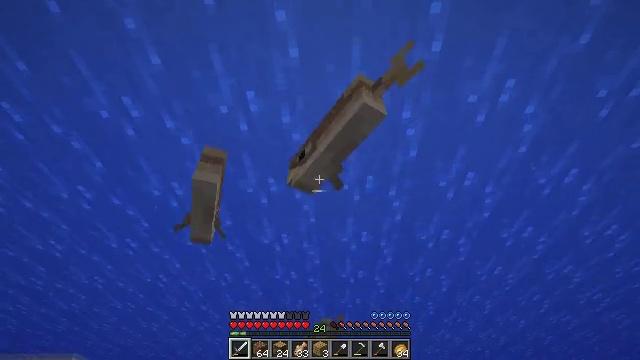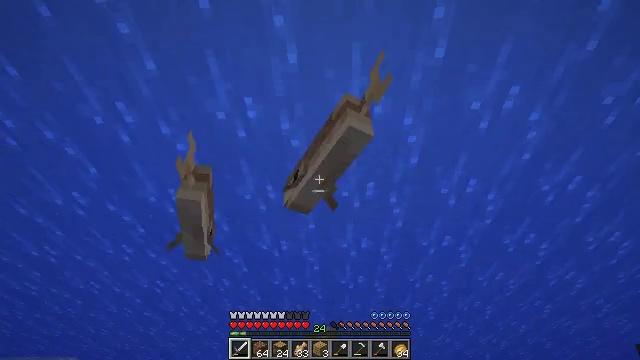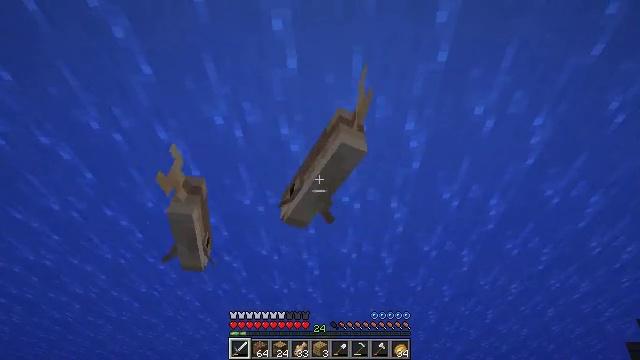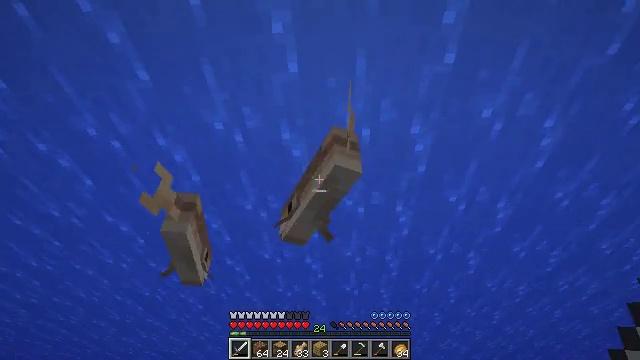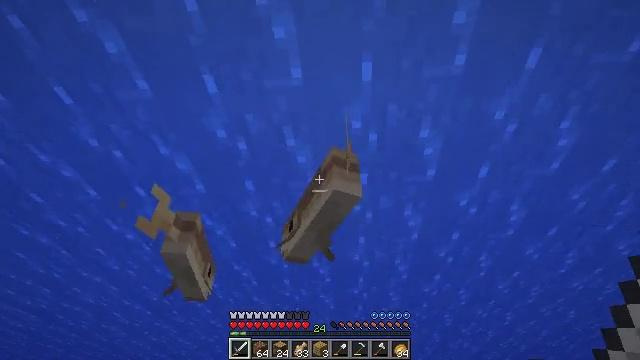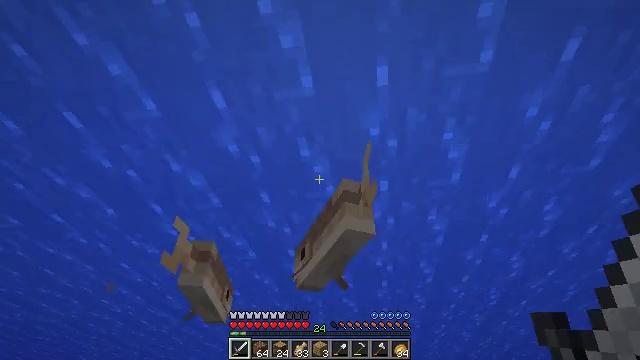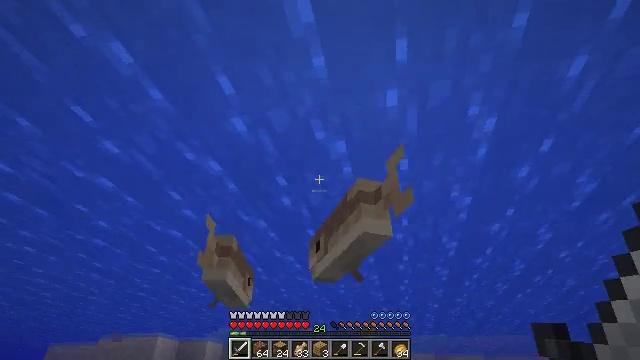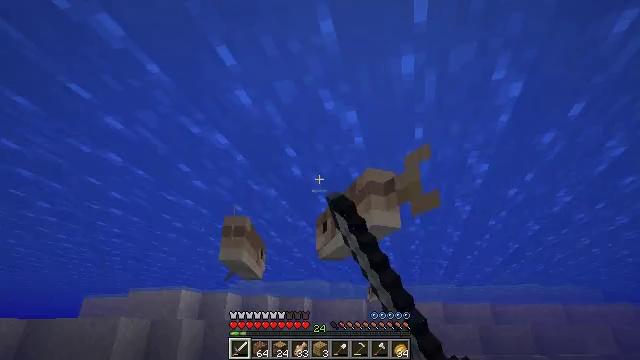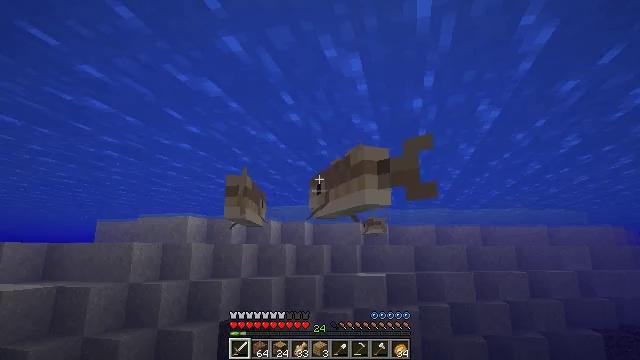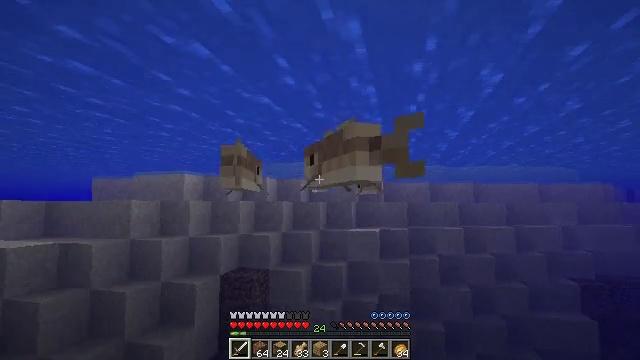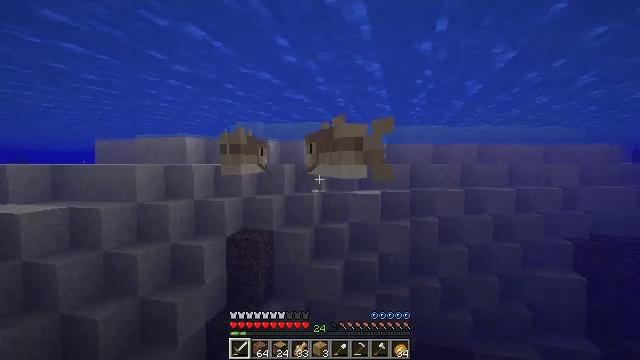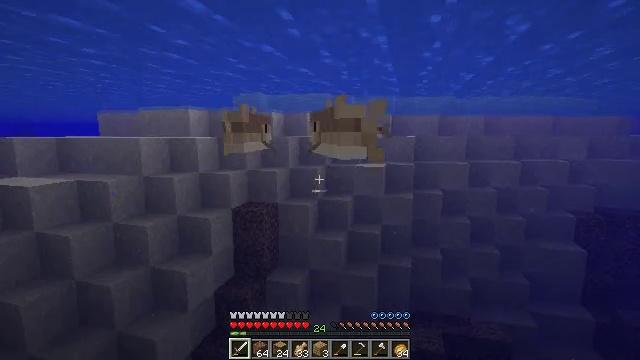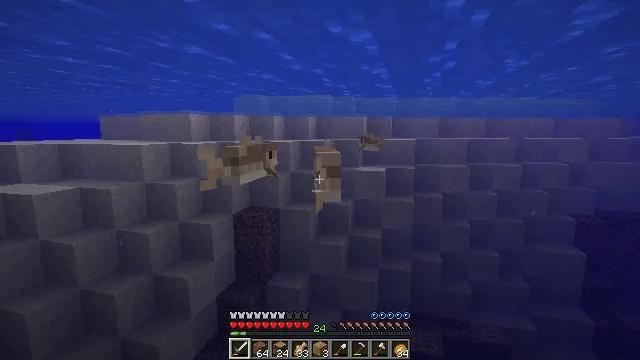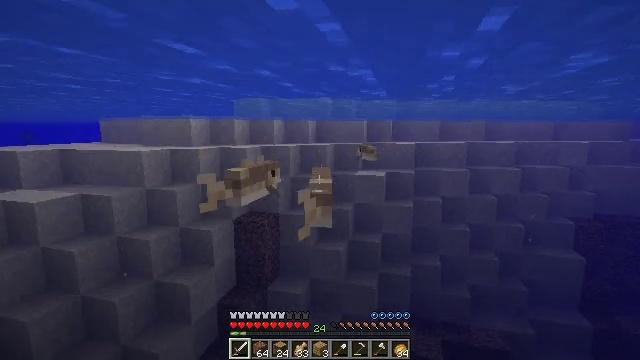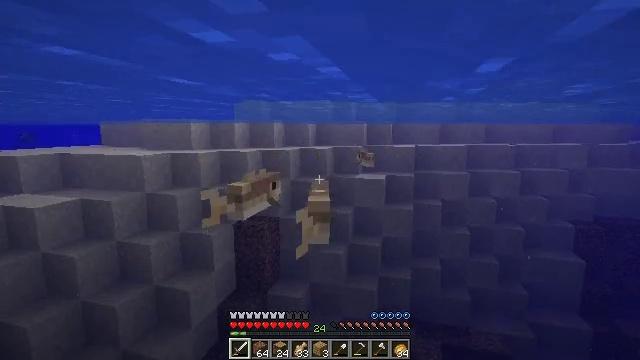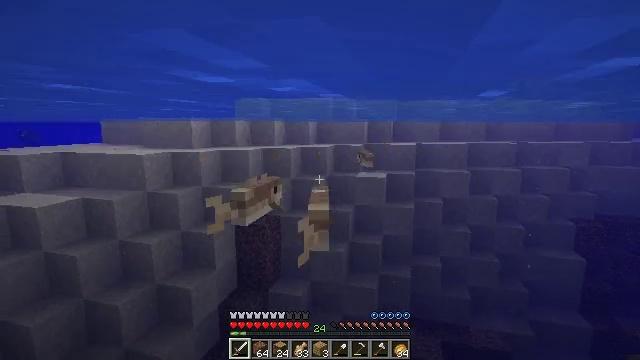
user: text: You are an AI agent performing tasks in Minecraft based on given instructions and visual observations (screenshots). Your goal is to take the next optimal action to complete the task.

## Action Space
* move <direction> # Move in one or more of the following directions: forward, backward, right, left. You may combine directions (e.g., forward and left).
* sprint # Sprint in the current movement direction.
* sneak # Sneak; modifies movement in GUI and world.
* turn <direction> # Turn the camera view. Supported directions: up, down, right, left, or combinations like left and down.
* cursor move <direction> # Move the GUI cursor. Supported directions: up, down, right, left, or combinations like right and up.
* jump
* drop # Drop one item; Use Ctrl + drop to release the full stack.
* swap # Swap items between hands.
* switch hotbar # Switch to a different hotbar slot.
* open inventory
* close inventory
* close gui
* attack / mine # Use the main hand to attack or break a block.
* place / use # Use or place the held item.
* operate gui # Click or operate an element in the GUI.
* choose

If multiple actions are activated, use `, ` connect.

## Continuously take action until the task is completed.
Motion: motion action
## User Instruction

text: Catch and defeat a cod.
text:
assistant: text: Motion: jump
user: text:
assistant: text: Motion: jump
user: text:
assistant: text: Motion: jump
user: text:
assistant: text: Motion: turn left, jump
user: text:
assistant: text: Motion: turn left and down, jump
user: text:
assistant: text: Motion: turn left and down, attack / mine, jump
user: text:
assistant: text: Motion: turn left and down, attack / mine, jump
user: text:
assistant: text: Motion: turn down, attack / mine, jump
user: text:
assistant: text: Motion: turn down, jump
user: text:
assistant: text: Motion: turn down, jump
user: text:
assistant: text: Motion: turn down, jump
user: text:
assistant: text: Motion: jump
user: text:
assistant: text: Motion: jump
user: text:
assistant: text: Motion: move forward, jump
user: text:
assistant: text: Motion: move forward, jump
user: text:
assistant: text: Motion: move forward, turn down, jump
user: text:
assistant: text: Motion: move forward, turn down, jump
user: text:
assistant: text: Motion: move forward, turn down, jump
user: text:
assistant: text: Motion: move forward, turn left and down, jump
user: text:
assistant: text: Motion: move forward, turn down, jump
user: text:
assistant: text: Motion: move forward, turn left and down
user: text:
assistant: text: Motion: move forward, turn down
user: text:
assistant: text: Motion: move forward, turn down
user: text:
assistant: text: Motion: move forward
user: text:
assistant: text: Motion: move forward, turn down
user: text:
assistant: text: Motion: move forward, turn down
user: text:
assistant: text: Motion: move forward, turn down
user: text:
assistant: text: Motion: move forward, turn down
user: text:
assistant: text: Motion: move forward
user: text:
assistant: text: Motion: move forward